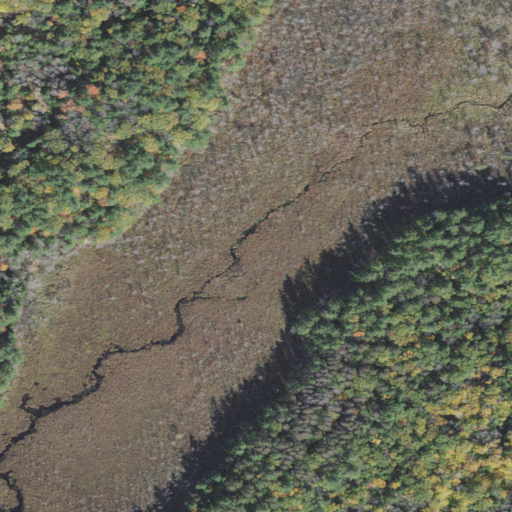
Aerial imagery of plain(s) in New Hampshire named Bettys Meadows containing woody wetlands, mixed forest, and evergreen forest